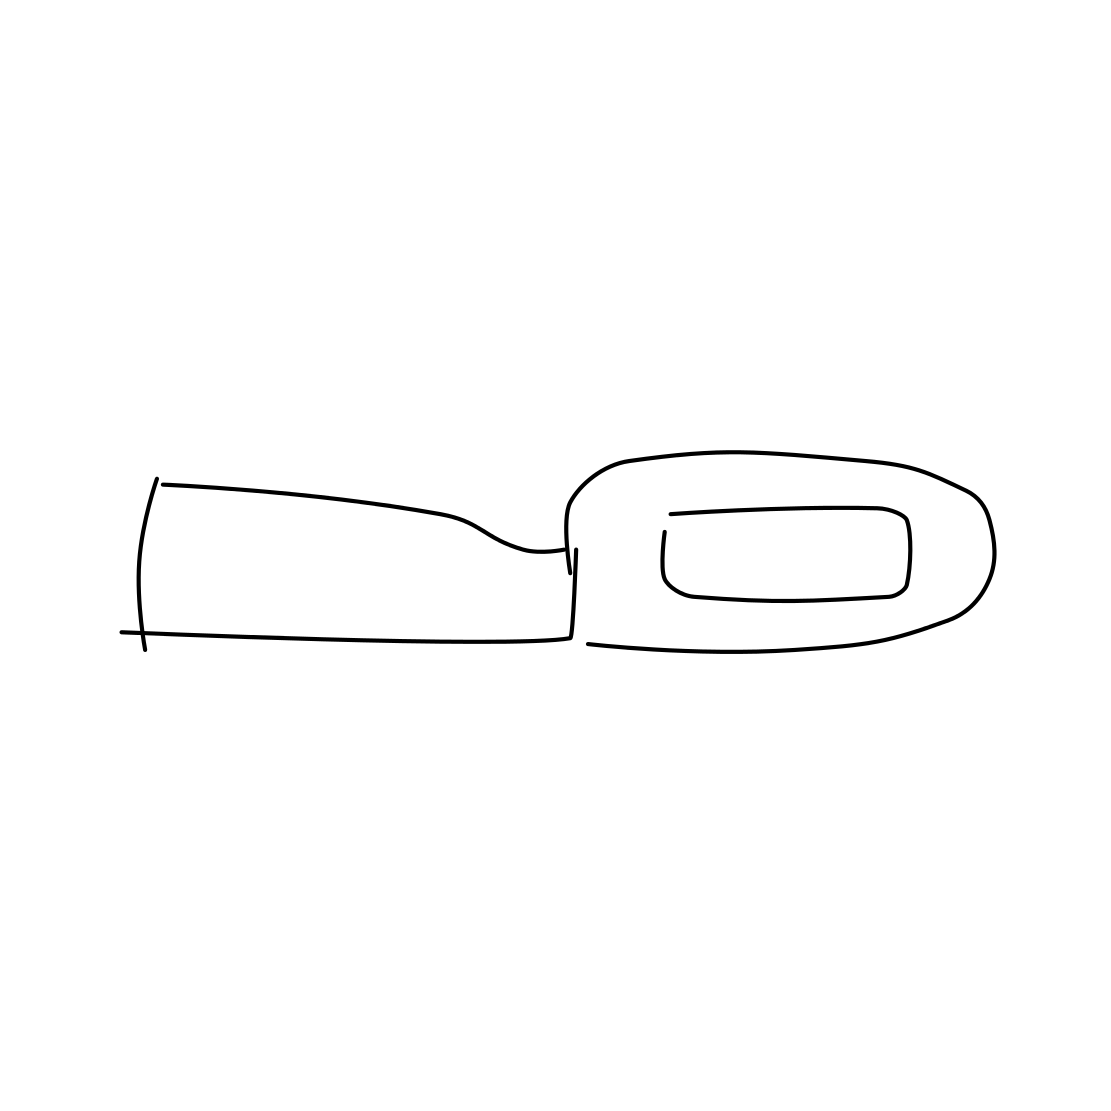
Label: bottle opener